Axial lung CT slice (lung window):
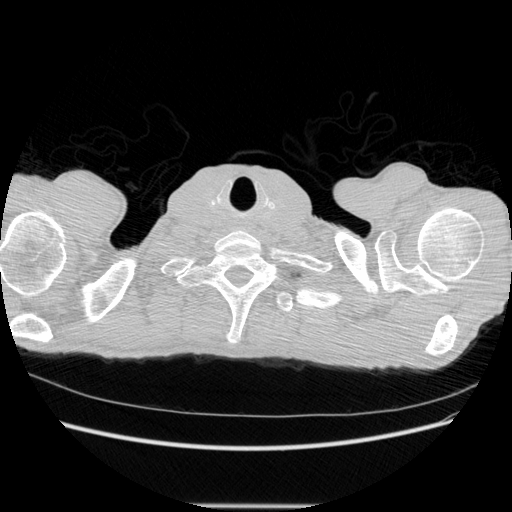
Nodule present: no